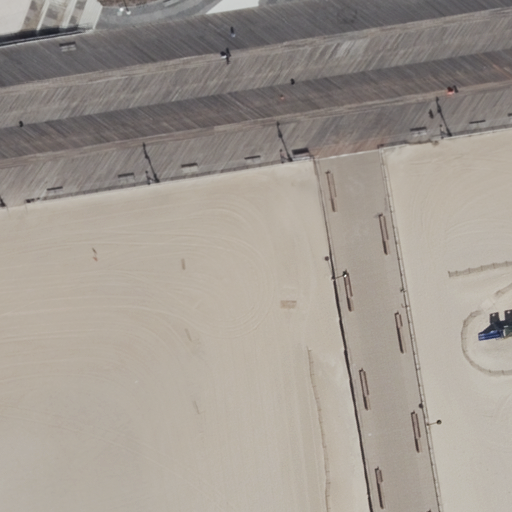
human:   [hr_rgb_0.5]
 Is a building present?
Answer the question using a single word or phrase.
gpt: no

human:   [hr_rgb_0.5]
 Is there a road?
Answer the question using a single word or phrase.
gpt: yes

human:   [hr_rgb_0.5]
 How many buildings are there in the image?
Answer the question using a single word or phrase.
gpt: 0

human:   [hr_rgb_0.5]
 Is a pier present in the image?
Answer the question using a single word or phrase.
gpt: yes

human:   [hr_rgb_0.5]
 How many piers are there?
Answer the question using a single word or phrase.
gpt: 1

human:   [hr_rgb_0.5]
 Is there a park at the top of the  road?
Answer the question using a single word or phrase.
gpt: yes

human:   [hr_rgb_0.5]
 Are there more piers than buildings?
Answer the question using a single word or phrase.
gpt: yes

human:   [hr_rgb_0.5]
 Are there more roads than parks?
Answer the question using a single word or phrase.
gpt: no

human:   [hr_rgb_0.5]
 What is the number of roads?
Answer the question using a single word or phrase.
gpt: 1

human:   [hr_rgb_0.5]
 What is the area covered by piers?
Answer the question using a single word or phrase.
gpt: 967m2

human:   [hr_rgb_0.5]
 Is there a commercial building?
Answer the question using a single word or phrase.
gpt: no

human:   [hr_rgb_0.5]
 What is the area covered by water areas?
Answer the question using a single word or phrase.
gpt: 0m2

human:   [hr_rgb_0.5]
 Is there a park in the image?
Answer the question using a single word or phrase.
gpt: yes

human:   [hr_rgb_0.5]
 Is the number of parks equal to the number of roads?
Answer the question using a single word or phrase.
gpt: yes

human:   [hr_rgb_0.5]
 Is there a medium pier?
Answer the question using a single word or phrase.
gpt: no

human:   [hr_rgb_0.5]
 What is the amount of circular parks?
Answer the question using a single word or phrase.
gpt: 0

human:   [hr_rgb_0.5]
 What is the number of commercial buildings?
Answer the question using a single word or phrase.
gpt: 0

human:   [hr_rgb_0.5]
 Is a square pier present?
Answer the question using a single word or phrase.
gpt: no

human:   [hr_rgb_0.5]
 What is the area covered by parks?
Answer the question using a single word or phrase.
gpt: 8689m2

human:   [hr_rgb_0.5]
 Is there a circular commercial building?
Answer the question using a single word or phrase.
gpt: no

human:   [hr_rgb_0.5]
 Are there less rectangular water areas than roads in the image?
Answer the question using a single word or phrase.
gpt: yes

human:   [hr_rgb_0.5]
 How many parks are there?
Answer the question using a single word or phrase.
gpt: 1

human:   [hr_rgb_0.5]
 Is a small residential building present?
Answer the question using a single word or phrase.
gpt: no

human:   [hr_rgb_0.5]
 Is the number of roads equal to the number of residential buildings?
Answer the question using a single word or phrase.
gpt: no

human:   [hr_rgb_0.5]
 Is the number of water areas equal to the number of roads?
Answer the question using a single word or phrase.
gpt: no

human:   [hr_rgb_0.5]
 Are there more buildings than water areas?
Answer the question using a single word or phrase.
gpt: no

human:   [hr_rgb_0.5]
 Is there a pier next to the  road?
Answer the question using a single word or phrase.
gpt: yes

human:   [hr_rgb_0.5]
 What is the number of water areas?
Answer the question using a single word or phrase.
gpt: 0

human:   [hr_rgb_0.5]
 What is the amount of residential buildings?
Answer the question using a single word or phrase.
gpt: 0

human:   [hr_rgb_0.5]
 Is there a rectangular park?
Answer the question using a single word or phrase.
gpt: no

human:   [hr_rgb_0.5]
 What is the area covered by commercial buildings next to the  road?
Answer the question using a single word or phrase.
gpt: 0m2

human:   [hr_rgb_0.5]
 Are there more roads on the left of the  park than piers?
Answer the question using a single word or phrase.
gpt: no

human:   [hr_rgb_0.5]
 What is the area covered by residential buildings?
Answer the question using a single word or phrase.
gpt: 0m2

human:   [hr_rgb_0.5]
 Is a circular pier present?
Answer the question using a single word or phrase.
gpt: no

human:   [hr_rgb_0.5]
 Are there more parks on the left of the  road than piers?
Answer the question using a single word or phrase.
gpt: no

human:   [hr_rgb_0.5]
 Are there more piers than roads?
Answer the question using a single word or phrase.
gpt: no

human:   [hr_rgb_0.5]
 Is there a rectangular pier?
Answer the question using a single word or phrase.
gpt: yes

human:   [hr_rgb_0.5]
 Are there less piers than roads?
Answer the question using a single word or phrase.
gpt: no

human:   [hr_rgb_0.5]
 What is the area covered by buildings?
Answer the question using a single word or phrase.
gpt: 0m2

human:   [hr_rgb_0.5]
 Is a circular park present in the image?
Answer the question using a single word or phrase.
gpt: no

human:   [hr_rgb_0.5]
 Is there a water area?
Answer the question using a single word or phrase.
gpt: no

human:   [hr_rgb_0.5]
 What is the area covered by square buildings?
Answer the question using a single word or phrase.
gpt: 0m2

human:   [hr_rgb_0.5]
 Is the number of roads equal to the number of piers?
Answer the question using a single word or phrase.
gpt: yes

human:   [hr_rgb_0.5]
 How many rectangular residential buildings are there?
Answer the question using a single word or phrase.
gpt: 0

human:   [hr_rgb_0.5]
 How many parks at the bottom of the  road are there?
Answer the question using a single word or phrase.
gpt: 0

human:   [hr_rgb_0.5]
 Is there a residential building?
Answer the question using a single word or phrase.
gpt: no

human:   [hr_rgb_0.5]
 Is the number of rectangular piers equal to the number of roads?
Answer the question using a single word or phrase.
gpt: yes

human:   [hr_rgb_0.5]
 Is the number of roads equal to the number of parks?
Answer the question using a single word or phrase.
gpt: yes

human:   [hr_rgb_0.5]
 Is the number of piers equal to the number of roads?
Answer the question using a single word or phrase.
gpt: yes

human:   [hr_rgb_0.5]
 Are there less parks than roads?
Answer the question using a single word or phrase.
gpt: no

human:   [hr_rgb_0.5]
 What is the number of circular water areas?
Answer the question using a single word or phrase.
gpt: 0

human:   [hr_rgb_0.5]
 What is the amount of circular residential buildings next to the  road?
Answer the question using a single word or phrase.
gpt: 0

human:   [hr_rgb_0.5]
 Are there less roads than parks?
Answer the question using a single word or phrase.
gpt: no

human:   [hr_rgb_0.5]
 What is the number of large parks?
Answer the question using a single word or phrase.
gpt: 1

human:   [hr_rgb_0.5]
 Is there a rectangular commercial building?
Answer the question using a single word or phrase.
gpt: no

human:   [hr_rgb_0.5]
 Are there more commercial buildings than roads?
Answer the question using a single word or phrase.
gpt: no

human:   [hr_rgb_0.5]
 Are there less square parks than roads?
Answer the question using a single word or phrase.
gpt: yes

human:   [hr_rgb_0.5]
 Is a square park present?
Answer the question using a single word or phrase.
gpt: no

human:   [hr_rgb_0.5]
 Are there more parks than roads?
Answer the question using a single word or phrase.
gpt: no

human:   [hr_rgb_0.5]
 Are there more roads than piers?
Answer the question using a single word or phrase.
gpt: no

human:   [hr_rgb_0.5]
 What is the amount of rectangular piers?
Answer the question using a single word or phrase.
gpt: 1

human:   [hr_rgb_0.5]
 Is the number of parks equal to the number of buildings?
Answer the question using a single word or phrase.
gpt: no

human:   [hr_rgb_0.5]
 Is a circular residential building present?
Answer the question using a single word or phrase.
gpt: no

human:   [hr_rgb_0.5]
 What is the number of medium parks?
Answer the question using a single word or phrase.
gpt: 0